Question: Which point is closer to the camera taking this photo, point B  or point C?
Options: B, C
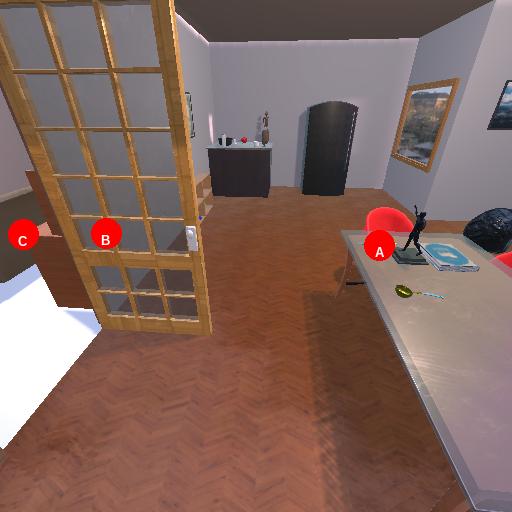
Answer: B